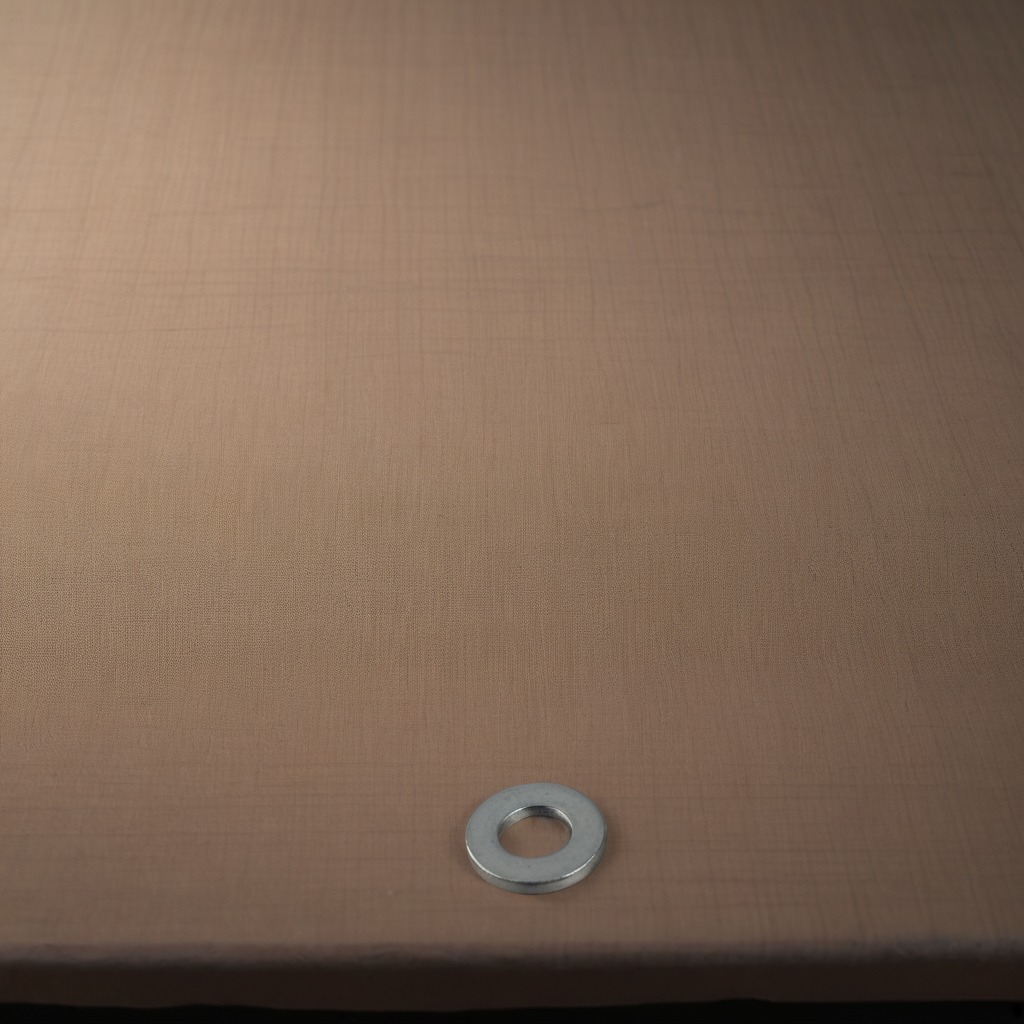
A flat metal washer is lying on the wooden table.